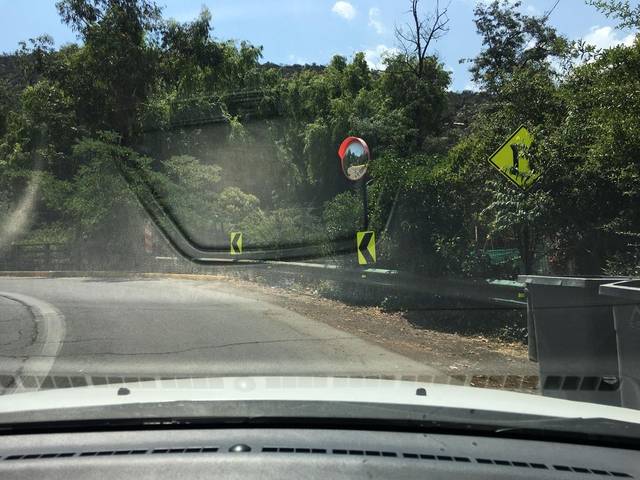
Region: Chile
Coordinates: -33.36, -70.485